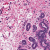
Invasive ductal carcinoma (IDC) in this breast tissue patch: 0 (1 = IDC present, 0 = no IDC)